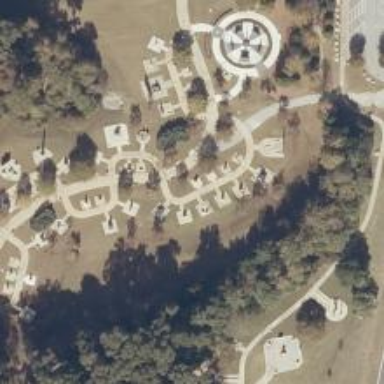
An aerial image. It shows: Historic memorial.